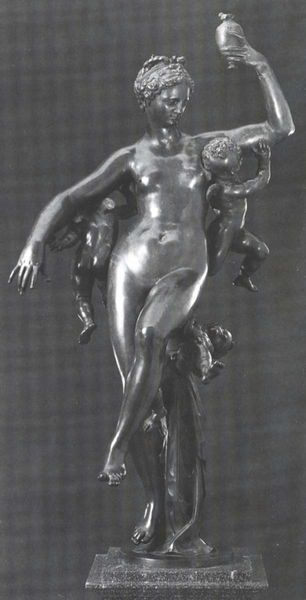
Titel: Psyche mit der Büchse der Pandorra
Künstler: Adriaen de Vries
Schlagwörter: akt, fuß, hand, kopf, nackt, schatten, weiß, bewegung, brust, busen, finger, frau, glas, licht, marmor, schwarz, stützen, tanz, arm, sockel, stamm, schlank, kelch, kind, mutter, person, pflanze, tanzen, kinder, engel, krug, skulptur, statue, beine, bein, glänzend, bauch, bronze, plinthe, foto, eisen, stütze, gefäß, torso, göttin, achsel, eros, erhoben, venus, spielbein, standbein, putten, maria, guss, putti, klettern, aphrodite, tänzerisch, gespreitzt, üutten